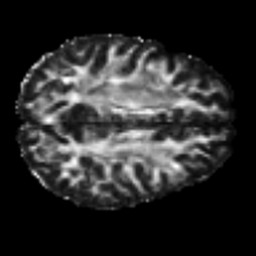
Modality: FA
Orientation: axial
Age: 19
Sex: male
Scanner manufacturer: siemens
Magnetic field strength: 3 T
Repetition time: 7 s
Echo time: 0.0926 s